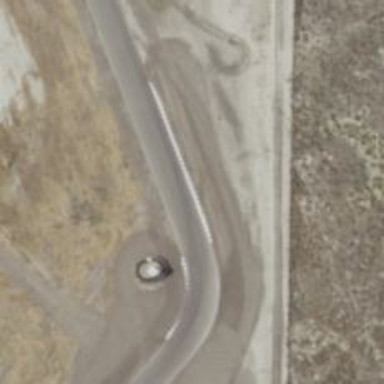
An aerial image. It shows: Motor sport raceway with asphalt surface.